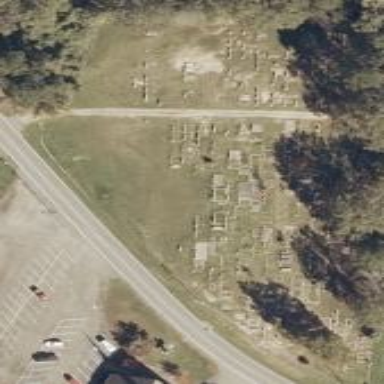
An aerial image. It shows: Cemetery.